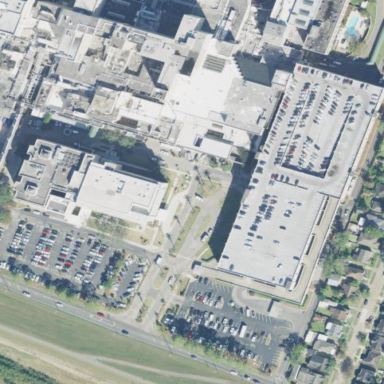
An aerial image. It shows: Hospital.